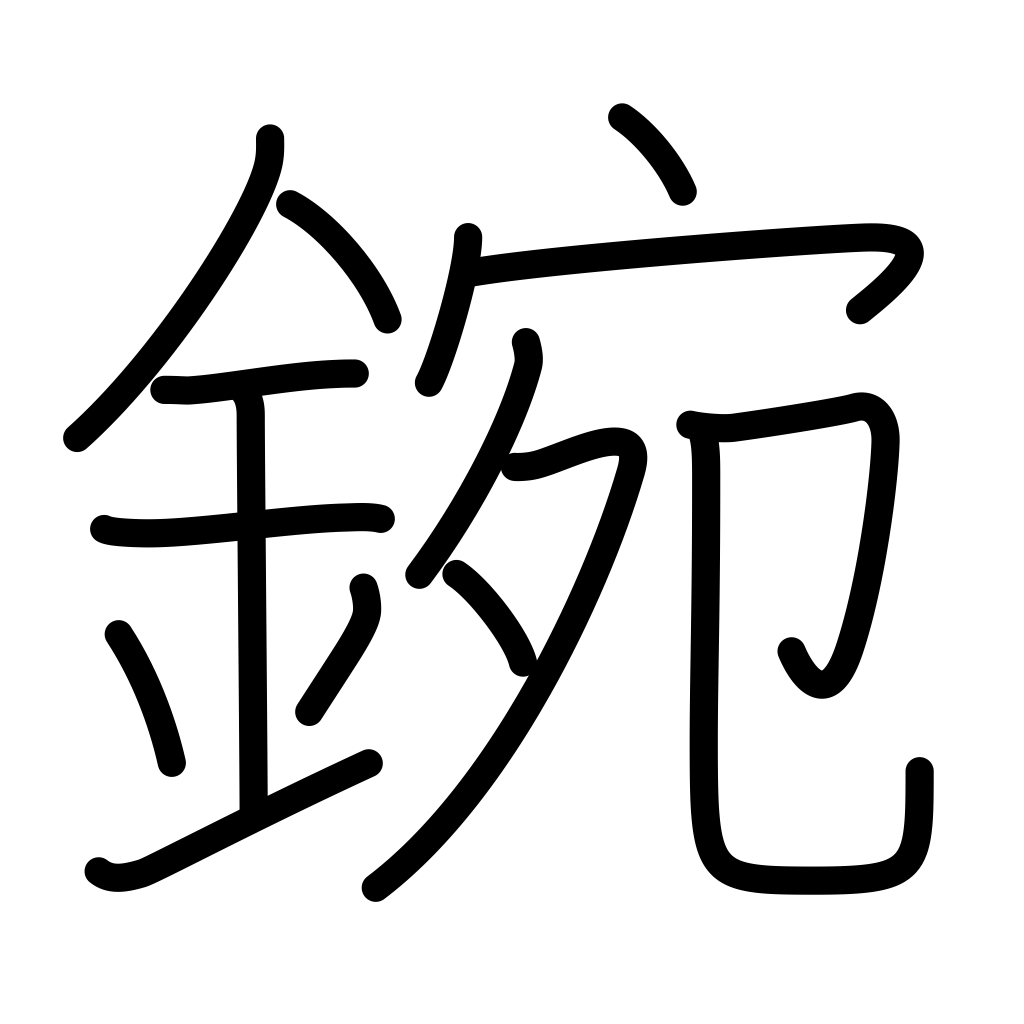
Meaning: metal bowl